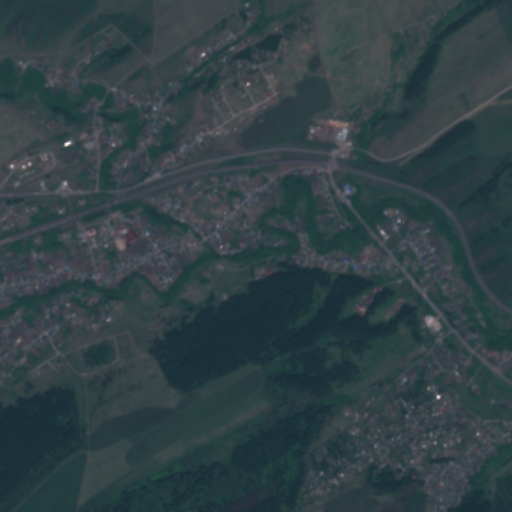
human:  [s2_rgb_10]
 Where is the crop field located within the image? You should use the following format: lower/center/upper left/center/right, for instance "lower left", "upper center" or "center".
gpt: The crop field is located in the center left of the image.
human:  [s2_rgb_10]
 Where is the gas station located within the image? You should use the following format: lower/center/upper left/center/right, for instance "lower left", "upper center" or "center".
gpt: The gas station is located in the upper right of the image.
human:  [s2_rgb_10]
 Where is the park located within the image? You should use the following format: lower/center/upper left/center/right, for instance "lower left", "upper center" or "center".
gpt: The park is located in the lower right of the image.
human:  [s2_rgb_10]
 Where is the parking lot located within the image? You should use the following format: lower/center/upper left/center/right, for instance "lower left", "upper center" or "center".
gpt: The parking lot is located in the upper right of the image.
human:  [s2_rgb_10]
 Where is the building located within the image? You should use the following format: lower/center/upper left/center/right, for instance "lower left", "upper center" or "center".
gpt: There is no building in the image.